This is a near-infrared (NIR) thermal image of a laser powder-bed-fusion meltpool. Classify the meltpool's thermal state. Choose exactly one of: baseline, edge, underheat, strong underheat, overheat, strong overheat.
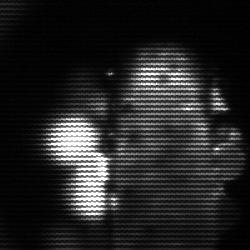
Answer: strong underheat